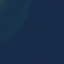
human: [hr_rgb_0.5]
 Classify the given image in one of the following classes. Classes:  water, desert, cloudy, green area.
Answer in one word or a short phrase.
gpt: water